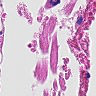
Metastatic tissue present: no